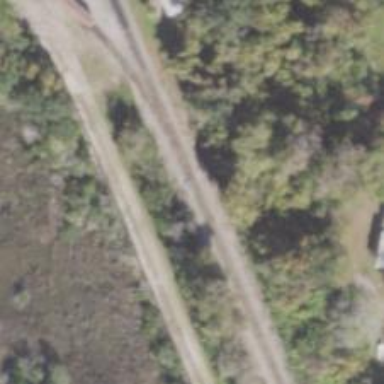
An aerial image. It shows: Railway spur junction.